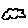
Label: cloud